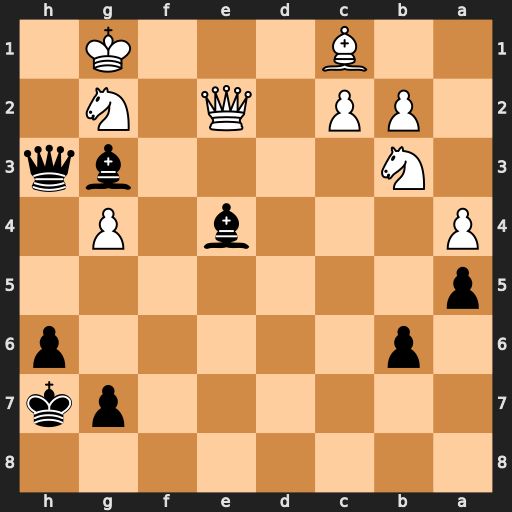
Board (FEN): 8/6pk/1p5p/p7/P3b1P1/1N4bq/1PP1Q1N1/2B3K1
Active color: b
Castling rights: -
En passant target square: -
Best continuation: Qh2+ Kf1 Qh1#